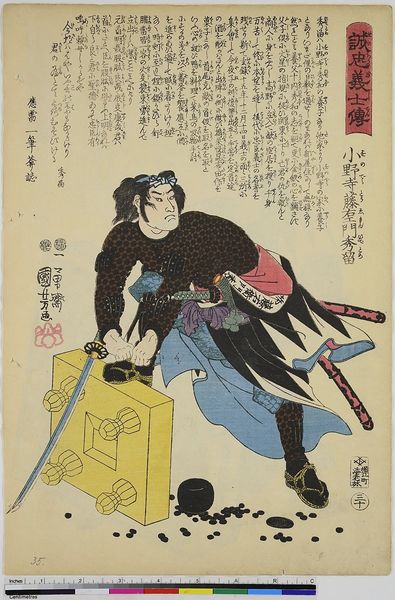
Titel: Onodera Toemon Hidetome, Blatt 30 aus der Serie: Geschichte der loyalen Gefolgsmänner
Künstler: Utagawa Kuniyoshi
Standort: Hamburg
Institution: Museum für Kunst und Gewerbe Hamburg
Schlagwörter: portrait, person, holzschnitt, druckgraphik, druckgrafik, schwert, soldat, krieger, ereignis, zeit, farbholzschnitt, situation, ereignisbild, samurai, edo, historische, reproduktionen, druckerzeugnisse, porträt, persönlichkeit, soldatenleben, ukiyo